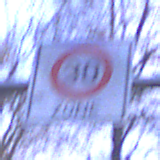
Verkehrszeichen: BeginnZone30
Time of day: Night
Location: Outdoor (Suburban)
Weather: PartlyCloudy
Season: NotSpecified
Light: Artificial